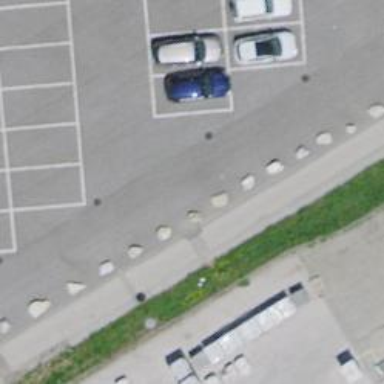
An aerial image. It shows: Block barrier.